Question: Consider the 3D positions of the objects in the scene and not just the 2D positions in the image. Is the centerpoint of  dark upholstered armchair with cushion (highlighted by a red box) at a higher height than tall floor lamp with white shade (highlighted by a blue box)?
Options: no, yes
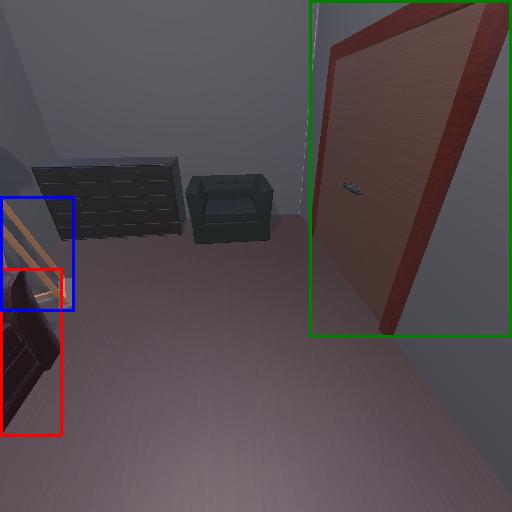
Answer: no